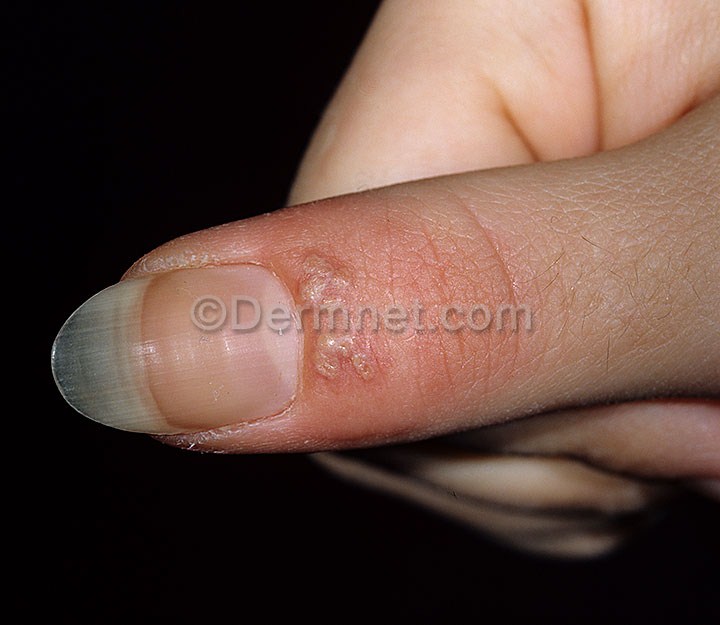
Disease: Warts Molluscum and other Viral Infections